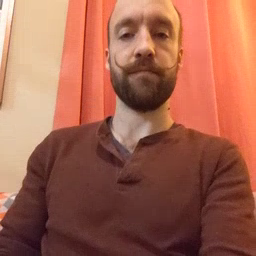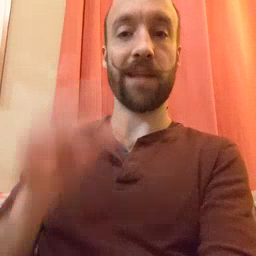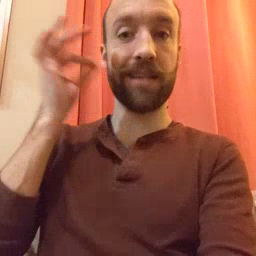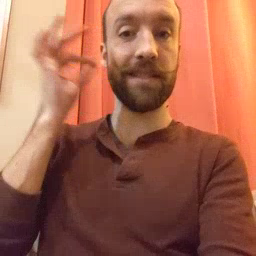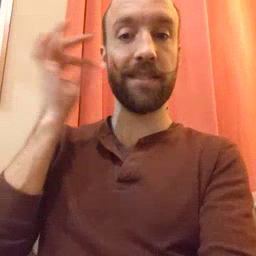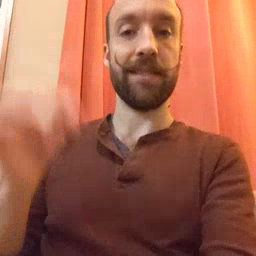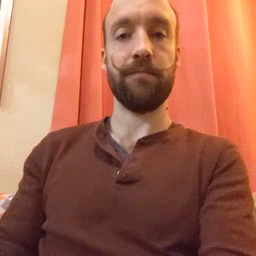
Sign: cat